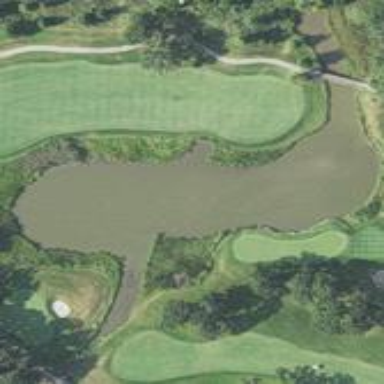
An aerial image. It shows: Water hazard in golf course. The hazard is natural water feature.